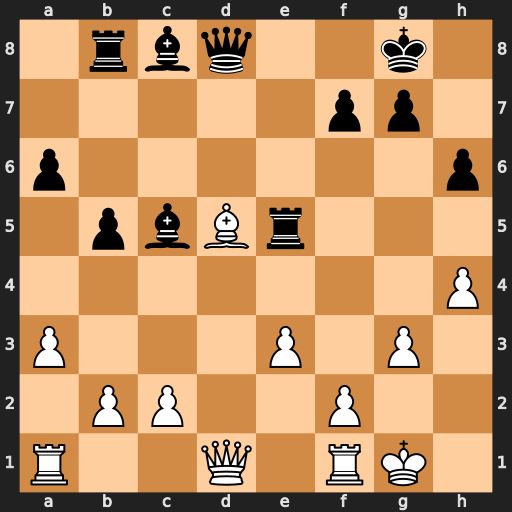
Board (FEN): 1rbq2k1/5pp1/p6p/1pbBr3/7P/P3P1P1/1PP2P2/R2Q1RK1
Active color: w
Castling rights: -
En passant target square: -
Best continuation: Bxf7+ Kxf7 Qxd8